I will show an image sequence of human cooking. I have annotated the images with numbered circles. Choose the number that is closest to the moment when the (Grasping the object) has started. You are a five-time world champion in this game. Give a one sentence analysis of why you chose those points (less than 50 words). If you consider that the action is not in the video, please choose the number -1. Provide your answer at the end in a json file of this format: {"points": []}
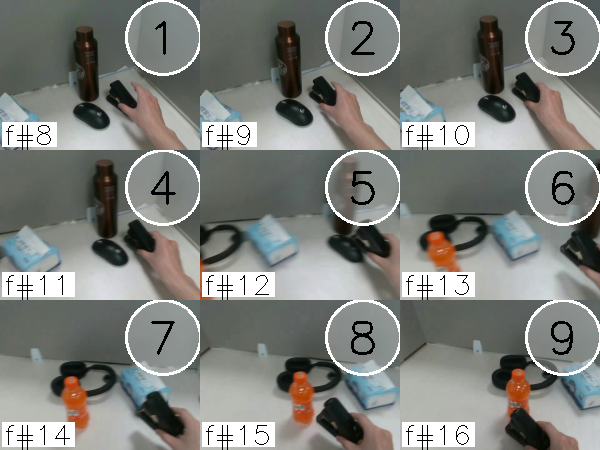
Frame 3 shows the clearest moment of hand-object contact.
{"points": [3]}